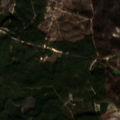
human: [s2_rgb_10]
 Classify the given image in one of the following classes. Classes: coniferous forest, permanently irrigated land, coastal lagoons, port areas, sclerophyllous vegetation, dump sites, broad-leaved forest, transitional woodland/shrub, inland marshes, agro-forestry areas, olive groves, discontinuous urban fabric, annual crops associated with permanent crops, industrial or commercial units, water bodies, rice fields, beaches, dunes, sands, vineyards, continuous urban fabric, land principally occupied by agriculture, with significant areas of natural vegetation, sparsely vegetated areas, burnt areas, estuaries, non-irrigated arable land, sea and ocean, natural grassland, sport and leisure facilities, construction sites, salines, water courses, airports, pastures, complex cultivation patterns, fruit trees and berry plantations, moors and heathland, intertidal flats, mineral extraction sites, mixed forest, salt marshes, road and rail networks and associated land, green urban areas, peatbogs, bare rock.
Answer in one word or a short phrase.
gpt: coniferous forest, transitional woodland/shrub, burnt areas